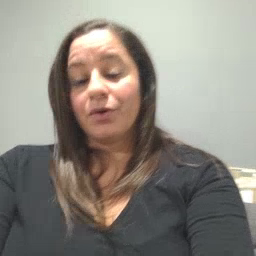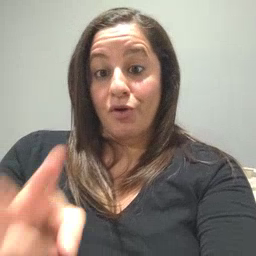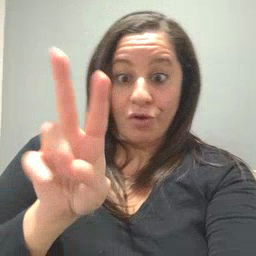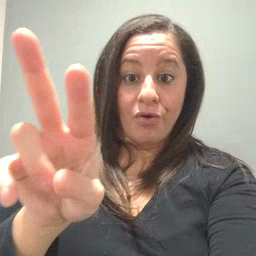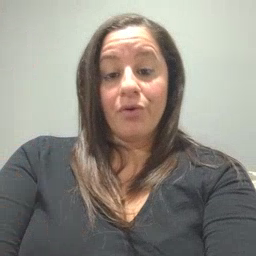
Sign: look